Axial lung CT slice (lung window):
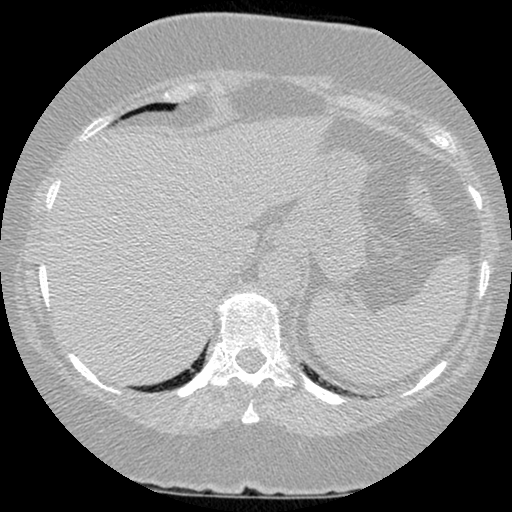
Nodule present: no